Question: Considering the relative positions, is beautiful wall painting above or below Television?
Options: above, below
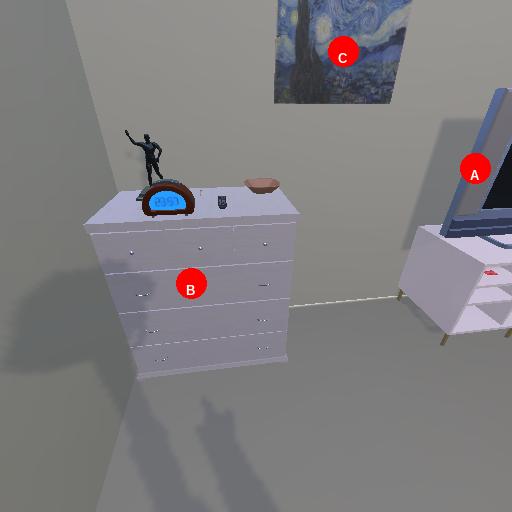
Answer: above